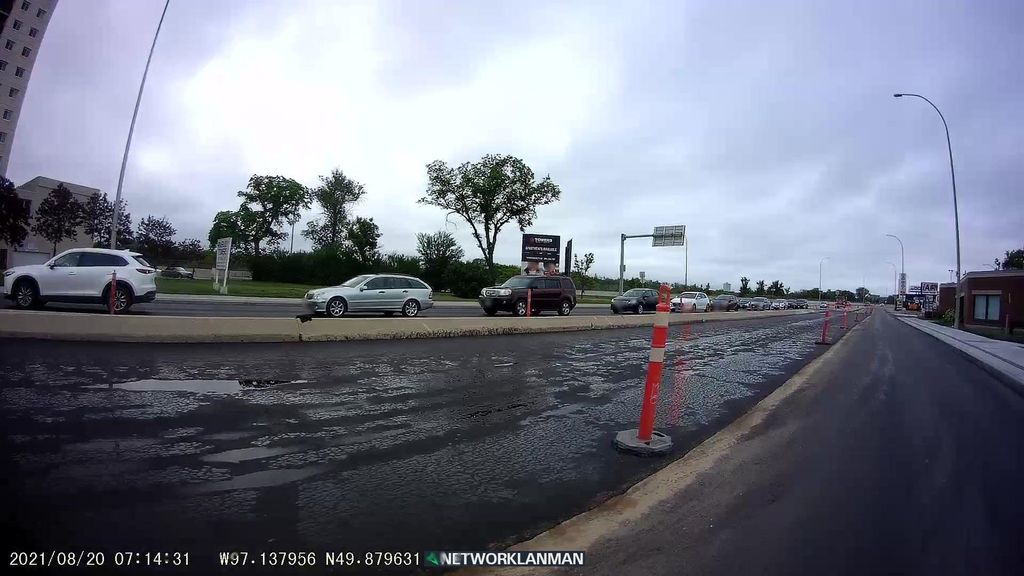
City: winnipeg